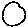
Label: circle